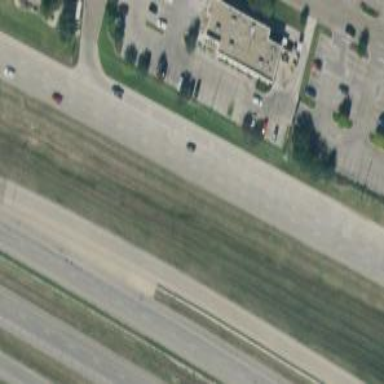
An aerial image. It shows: Secondary road with frontage road.